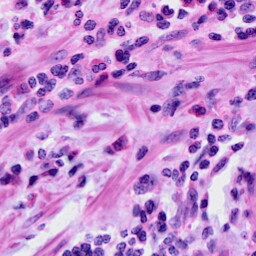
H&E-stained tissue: Cervix